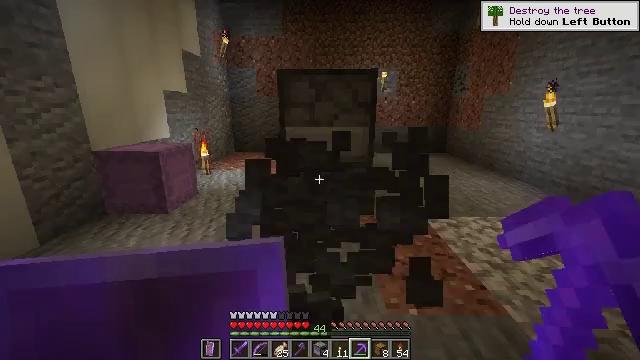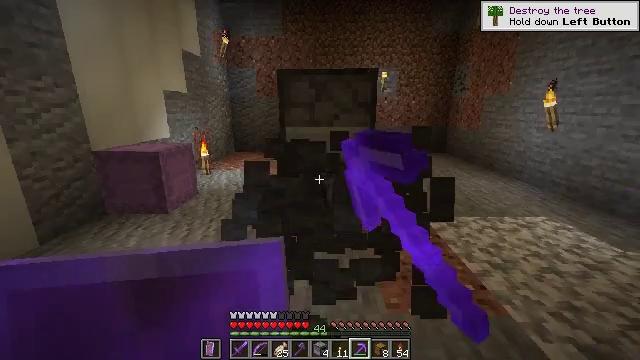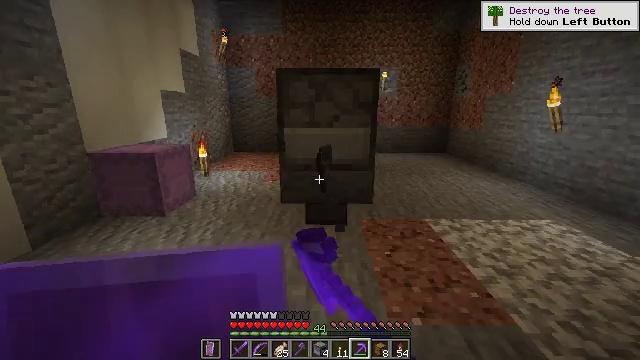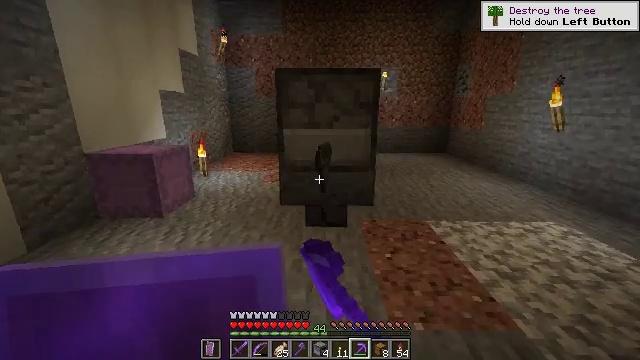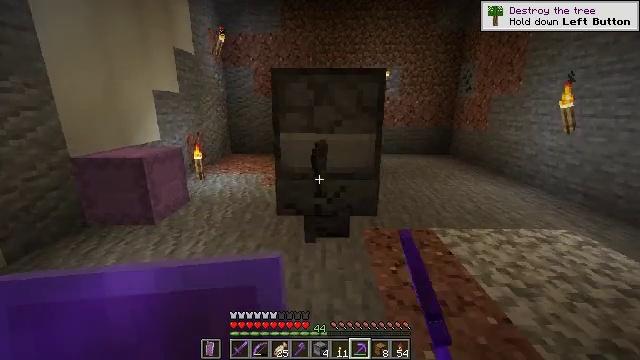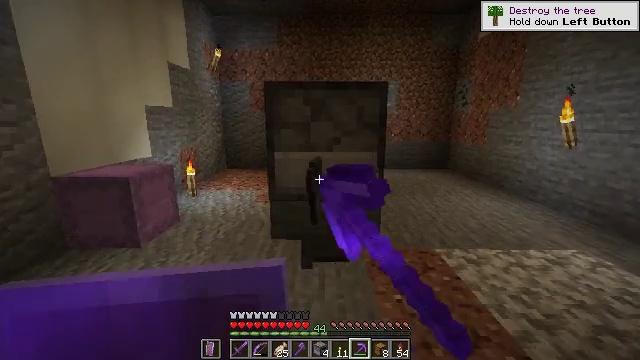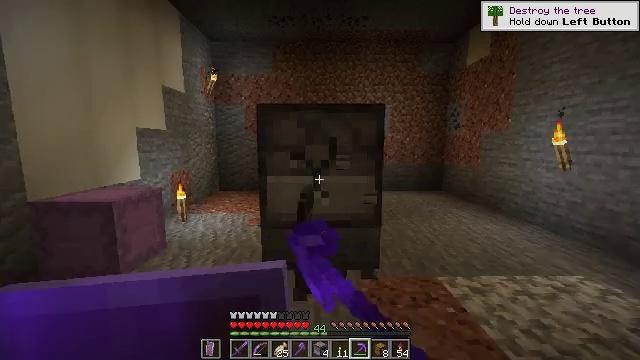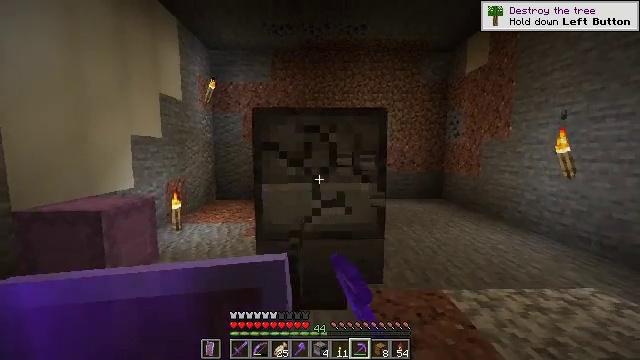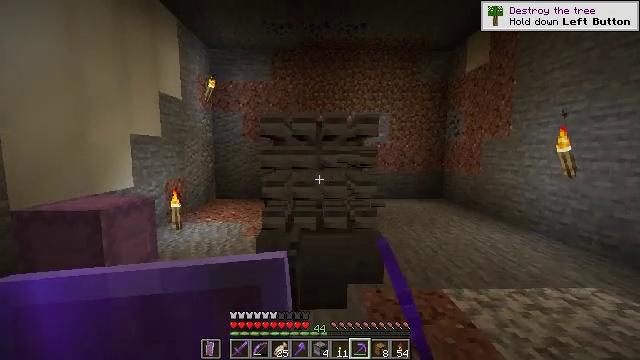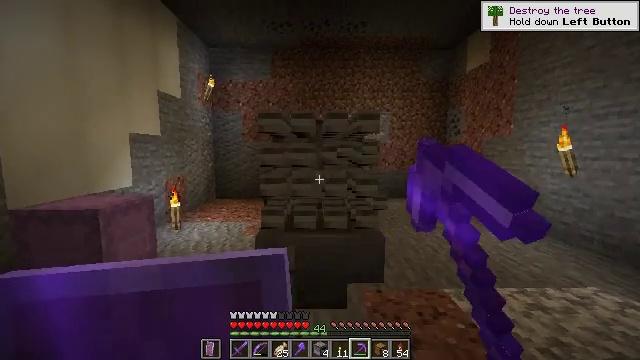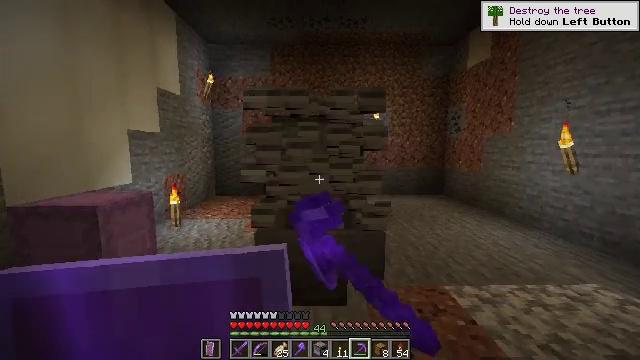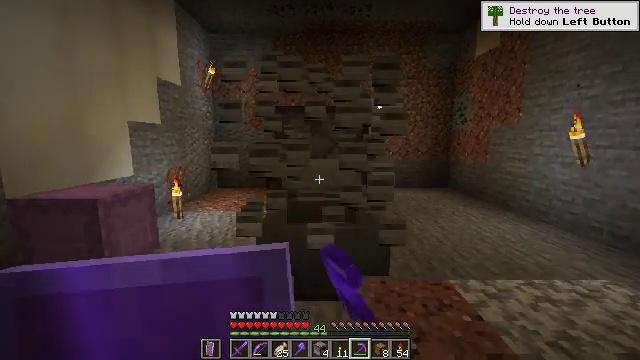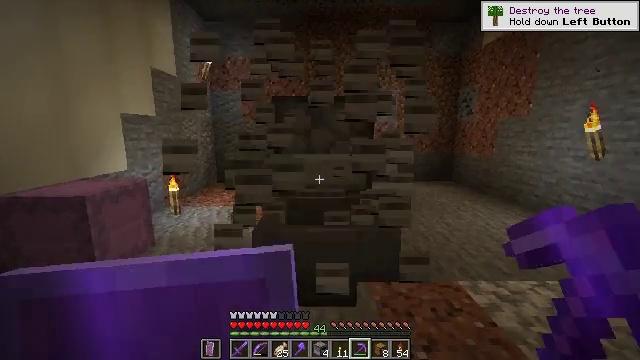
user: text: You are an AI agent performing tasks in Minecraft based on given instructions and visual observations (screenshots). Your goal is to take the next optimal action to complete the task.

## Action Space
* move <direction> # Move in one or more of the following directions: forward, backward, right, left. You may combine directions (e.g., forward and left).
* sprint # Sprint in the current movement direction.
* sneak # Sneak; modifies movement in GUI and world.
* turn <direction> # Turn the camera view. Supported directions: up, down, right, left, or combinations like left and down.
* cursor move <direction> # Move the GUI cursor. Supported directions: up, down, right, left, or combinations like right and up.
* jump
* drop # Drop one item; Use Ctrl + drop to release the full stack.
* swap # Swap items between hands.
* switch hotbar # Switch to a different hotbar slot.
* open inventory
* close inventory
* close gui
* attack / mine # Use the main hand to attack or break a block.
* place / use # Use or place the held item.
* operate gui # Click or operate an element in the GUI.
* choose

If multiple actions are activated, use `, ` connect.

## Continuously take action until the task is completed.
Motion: motion action
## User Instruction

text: Mine the furnace to collect it.
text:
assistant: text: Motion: attack / mine
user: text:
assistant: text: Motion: move forward, attack / mine
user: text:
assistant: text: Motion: move forward, attack / mine
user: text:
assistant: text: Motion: move forward, attack / mine
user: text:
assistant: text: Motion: move forward, turn up, attack / mine
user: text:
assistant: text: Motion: turn right and up, attack / mine
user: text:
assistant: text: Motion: turn up, attack / mine
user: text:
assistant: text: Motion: attack / mine
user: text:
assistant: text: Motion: attack / mine
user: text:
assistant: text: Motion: attack / mine
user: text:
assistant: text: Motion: move forward, turn down, attack / mine
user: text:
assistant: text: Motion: move forward, turn down, attack / mine
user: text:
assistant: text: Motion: attack / mine